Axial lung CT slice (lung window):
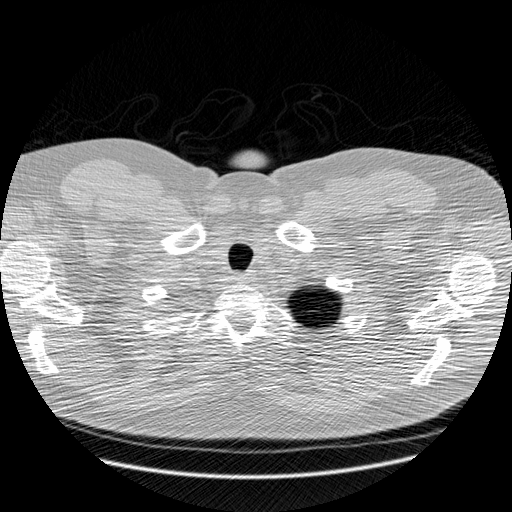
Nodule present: no